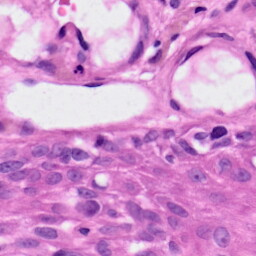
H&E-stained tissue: Skin